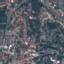
Label: Residential